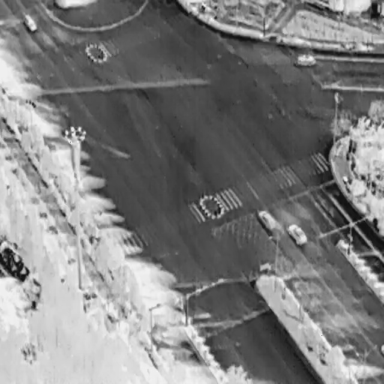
There are four Cars in the infrared image.